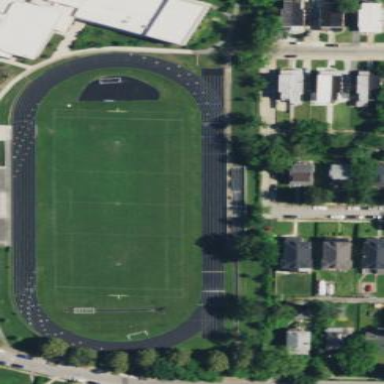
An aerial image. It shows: Sports pitch for American football and track events under the leisure land category.